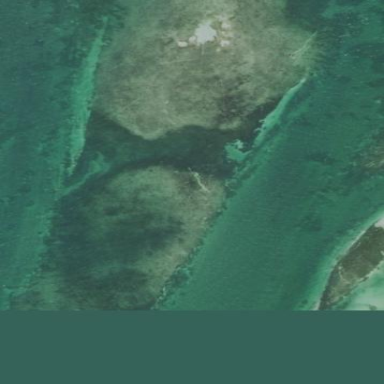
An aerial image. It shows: Beautiful reef in its natural state.